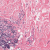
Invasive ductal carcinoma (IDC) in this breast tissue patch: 0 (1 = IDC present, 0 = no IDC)